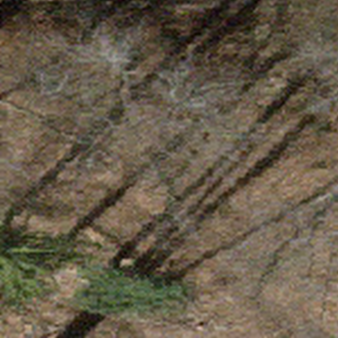
Label: other